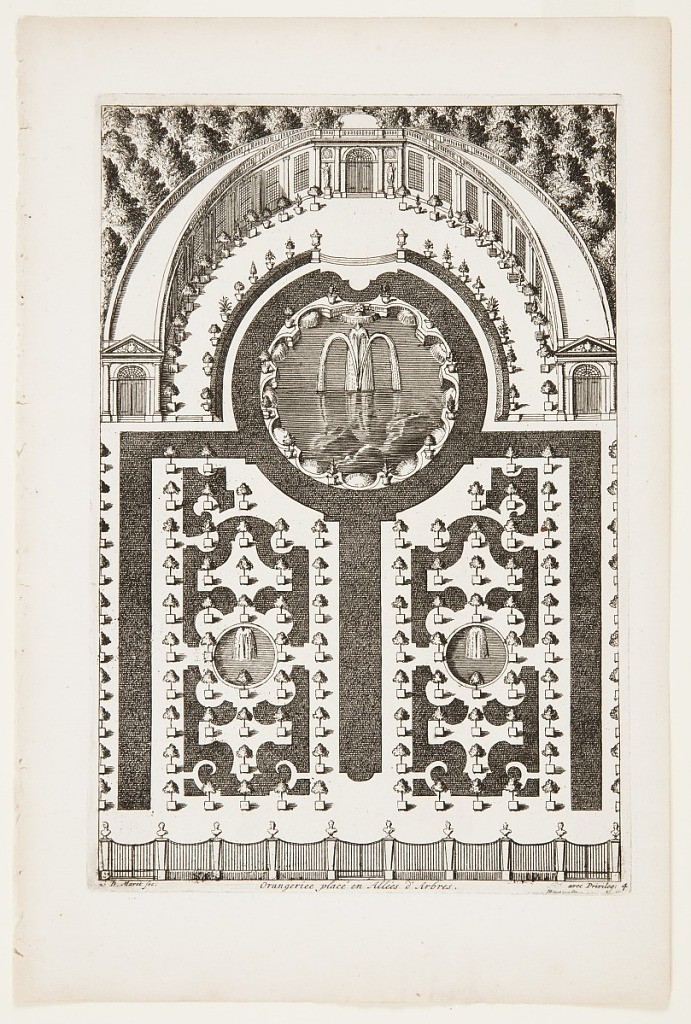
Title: Orangeriee placé en Allées d'Arbres (Orangerie in Tree Paths), in Nouveaux Livre de Parterres contenant 24 pensséz diferantes (New Book Containing 24 Different Variations for Garden Beds)
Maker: Daniel Marot, French, active in the Netherlands and England, 1661–1752
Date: ca. 1700
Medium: Etching and engraving on white laid paper
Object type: Print
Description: Landscape architecture design for garden.